Question: I'm trying to display a dataset as a graph, but while the x and y axes are displaying correctly with respect to the x and y scales that I've set, the graph bars are not being drawn on the SVG canvas appropriately.
This is the graph that is displayed:
This is what I have for the dataset and svg components as written in CoffeeScript:
'''
dataset = [[1992, 1], [1994, 3], [1995, 3], [1996, 1], [1997, 3], [1998, 6], [1999, 11], [2000, 36], [2001, 37],
[2002, 46], [2003, 171], [2004, 442], [2005, 514], [2006, 753], [2007, 756],
[2008, 660], [2009, 829], [2010, 903], [2011, 4425], [2012, 1635], [2013, 8]]
w = 800
h = 500
padding = 40
xScale = d3.scale.linear()
.domain([d3.min(dataset, (d)-> d[0]) - 1, d3.max(dataset, (d)-> d[0]) + 1])
.range([padding, w - padding * 2])
yScale = d3.scale.linear()
.domain([0, d3.max(dataset, (d)-> d[1])])
.range([h - padding, padding])
xAxis = d3.svg.axis()
.scale(xScale)
.orient('bottom')
.tickFormat(d3.format("0"))
yAxis = d3.svg.axis()
.scale(yScale)
.orient('left')
svg = d3.select('body')
.append('svg')
.attr('width', w)
.attr('height', h)
svg.selectAll('.bar')
.data(dataset)
.enter()
.append('rect')
.attr('class', 'bar')
.attr('x', (d)-> xScale(d[0]))
.attr('y', (d)-> yScale(d[0]))
.attr('width', (d, i)-> w / dataset.length * i)
.attr('height', (d)-> d * 4)
svg.selectAll('text')
.data(dataset)
.enter()
.append('text')
.attr('x', (d)-> xScale(d[0]))
.attr('y', (d)-> yScale(d[1]))
svg.append('g')
.attr('class', 'axis')
.attr('transform', 'translate(0,' + (h - padding) + ')')
.call(xAxis)
svg.append('g')
.attr('class', 'axis')
.attr('transform', 'translate(' + padding + ',0)')
.call(yAxis)
'''
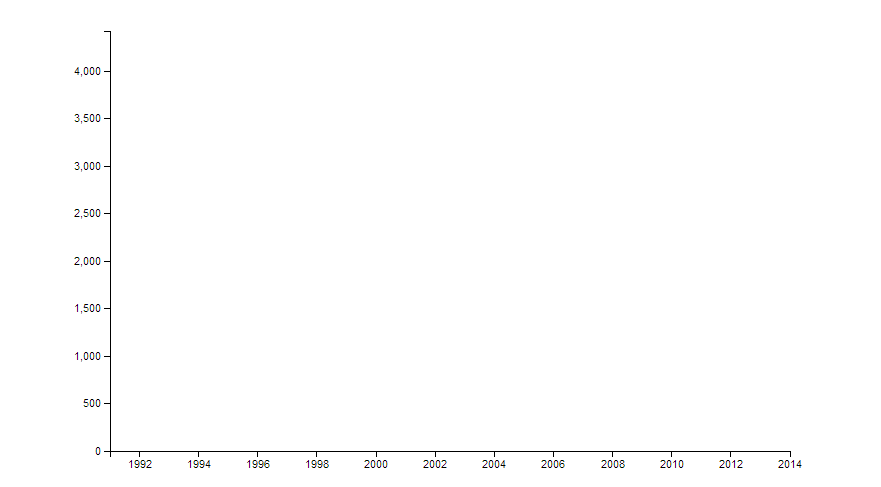
Answer: From your code:
'''
.attr('width', (d, i)-> w / dataset.length * i)
.attr('height', (d)-> d * 4)
'''
Both have problems.
For width, you shouldn't multiply by 'i', or even have to depend on data. Need something more like:
'''
.attr('width', widthPerYear) // don't need a function here
'''
'widthPerYear' is something you need to decide on. Technically, it can be 'w/dataset.length', but that assumes dataset is the same length as the entire range.
For height, you need
'''
.attr('y', (d)-> h - yScale(d[1]))
'''